Question: I'm almost sure that it's not possible to create shadows like that in CSS3 but I'm asking just in case anybody tried that and found a way:

I have sidebar to the right (limited height) and longer content the the left. The shadow fades in at the beginning and fades out at the end. Can this shadow be purely procedural (no raster images at all)?
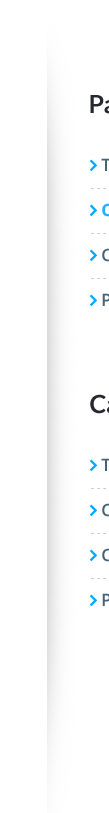
Answer: You can use radial gradients like so:
'''
#leftshadow
{
margin-left: 10px;
height: 200px;
width: 20px;
border-left:1px solid #ebebeb;
border-left:1px solid rgba(0,0,0,0.4);
background:-webkit-gradient(linear,left top,right top,from(rgba(0,0,0,.3)),to(rgba(0,0,0,0)));
-webkit-mask-box-image:-webkit-gradient(linear,left top,right bottom,color-stop(0.0,rgba(0,0,0,0)),color-stop(0.5,rgba(0,0,0,.8)),color-stop(1.0,rgba(0,0,0,0)));
background-image:-moz-radial-gradient(left,ellipse farthest-side,rgba(0,0,0,.3),rgba(0,0,0,0));
}
'''
<URL>
<URL>
---
If you require a "simple" inset shadow you can also achieve this like so:
'''
#leftshadow
{
-webkit-box-shadow: inset 5px 0px 5px -2px rgba(0,0,0,0.4);
-moz-box-shadow: inset 5px 0px 5px -2px rgba(0,0,0,0.4);
box-shadow: inset inset 5px 0px 5px -2px rgba(0,0,0,0.4);
}
'''
<URL>